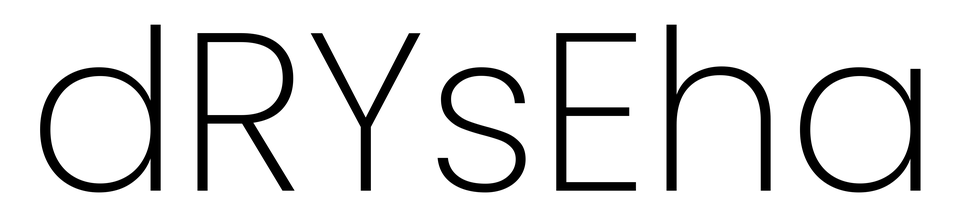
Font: Poppins-ExtraLight